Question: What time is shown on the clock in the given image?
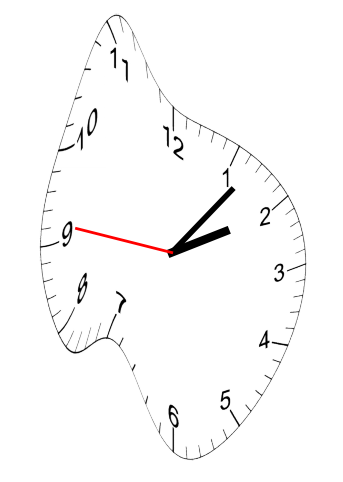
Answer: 02:06:46